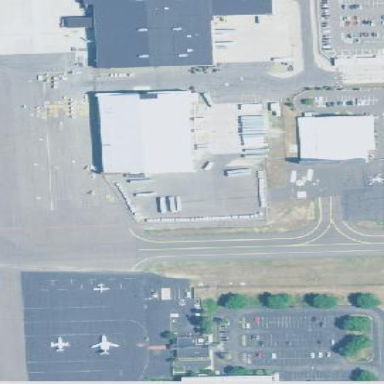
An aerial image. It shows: Apron at the airport.